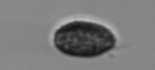
Label: Pseudochattonella_farcimen